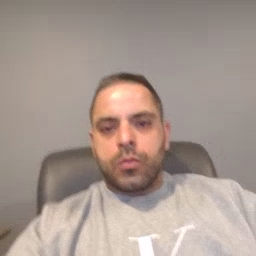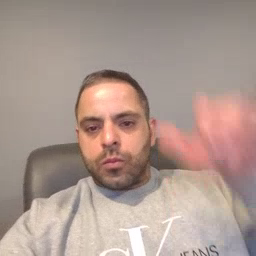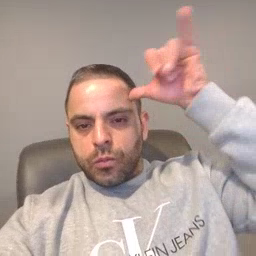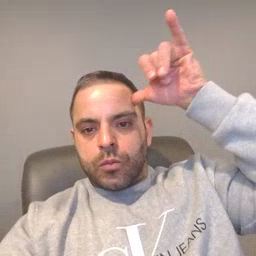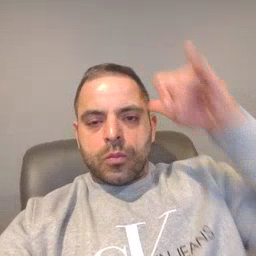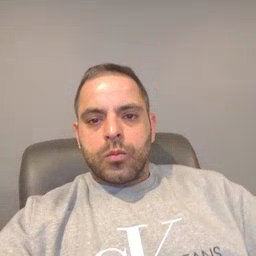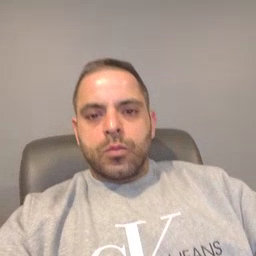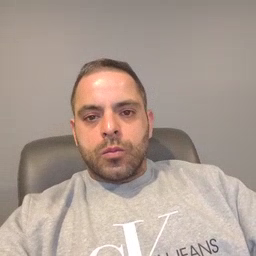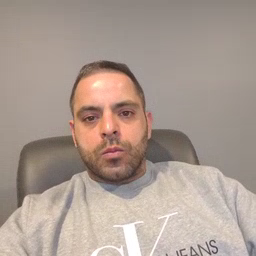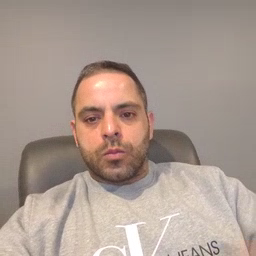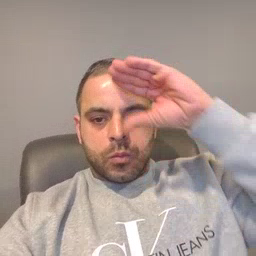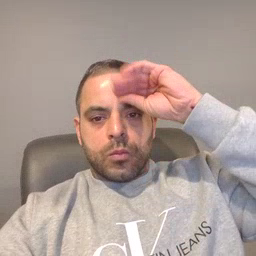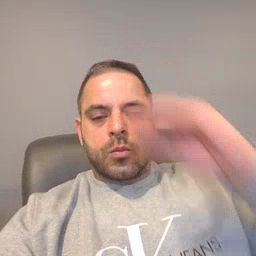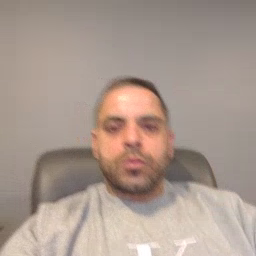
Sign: cowboy